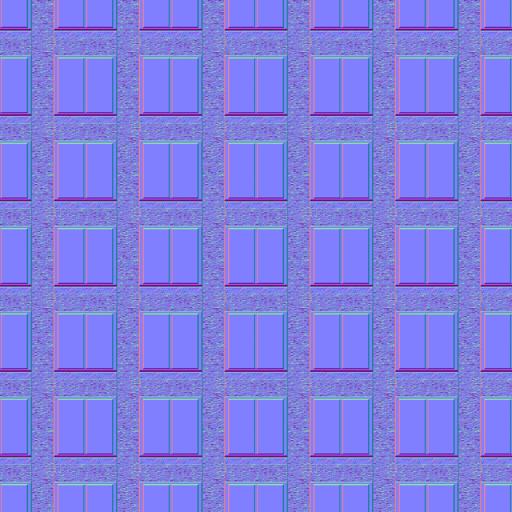
facade skyscraper